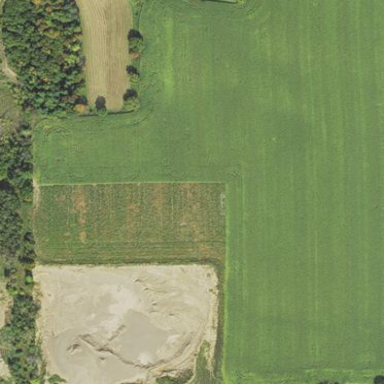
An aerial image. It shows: Quarry area.